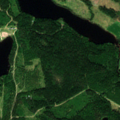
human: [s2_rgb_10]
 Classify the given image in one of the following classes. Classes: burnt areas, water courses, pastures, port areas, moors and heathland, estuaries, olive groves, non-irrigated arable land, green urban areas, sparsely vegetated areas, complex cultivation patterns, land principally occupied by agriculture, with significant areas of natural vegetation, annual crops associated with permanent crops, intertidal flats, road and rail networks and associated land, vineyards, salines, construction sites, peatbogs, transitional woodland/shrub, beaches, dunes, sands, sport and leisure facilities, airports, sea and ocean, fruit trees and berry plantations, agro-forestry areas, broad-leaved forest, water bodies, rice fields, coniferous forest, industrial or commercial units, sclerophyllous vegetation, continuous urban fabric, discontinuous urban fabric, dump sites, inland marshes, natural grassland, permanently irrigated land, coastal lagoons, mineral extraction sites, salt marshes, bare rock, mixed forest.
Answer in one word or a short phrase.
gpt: land principally occupied by agriculture, with significant areas of natural vegetation, coniferous forest, mixed forest, water bodies